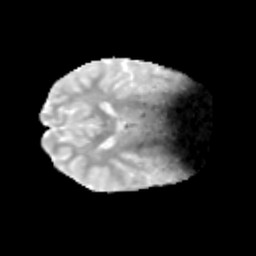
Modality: MD
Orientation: axial
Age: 13
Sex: male
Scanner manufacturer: siemens
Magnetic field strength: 3 T
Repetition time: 3.8 s
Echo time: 0.07 s